Question: I know sometimes (here lately) I've been asking more questions than I answer and for that I apologize, but I have yet another question.
Thanks to Kev Ritchie my last issue has been resolved, but that just lead me to another error. When I try debugging ( > then I am promptly greeted with this error:
> System.TypeLoadException: Could not
load type
'GodsCreationTaxidermy.Data.GenericRepository'1'
from assembly 'GodsCreationTaxidermy,
Version=1.0.0.0, Culture=neutral,
PublicKeyToken=null'.
This is the code that the view >
'''
[CanonicalUrlAttribute("Index")]
public virtual ActionResult Index()
{
var viewModel = image.Find(x => x.is_featured.Value);
return View(viewModel);
}
'''
And here's a screenshot of the error (I tried several ideas from this site already and none have worked thus far) . The line it is highlighting is where I initialize StructureMap, this line
'''
x.ForRequestedType(typeof(IRepository<>))
'''
Here's the entire initialize code in the Gobal.asax
'''
ObjectFactory.Initialize(x =>
{
x.ForRequestedType<IUnitOfWorkFactory>()
.TheDefaultIsConcreteType<EFUnitOfWorkFactory>()
.CacheBy(InstanceScope.HybridHttpSession);
x.ForRequestedType(typeof(IRepository<>))
.CacheBy(InstanceScope.HybridHttpSession)
.TheDefaultIsConcreteType(typeof(GenericRepository<>));
});
'''
Anyone got any ideas, the last thing I tried was to empty everything from the bin folder, clean the solution then rebuild it as stated in <URL>, all I did was move GenericRepository to GodsCreationTaxidermy.Data from GodsCreationTaxidermy.Data.Repository, not sure how that could have broke this.
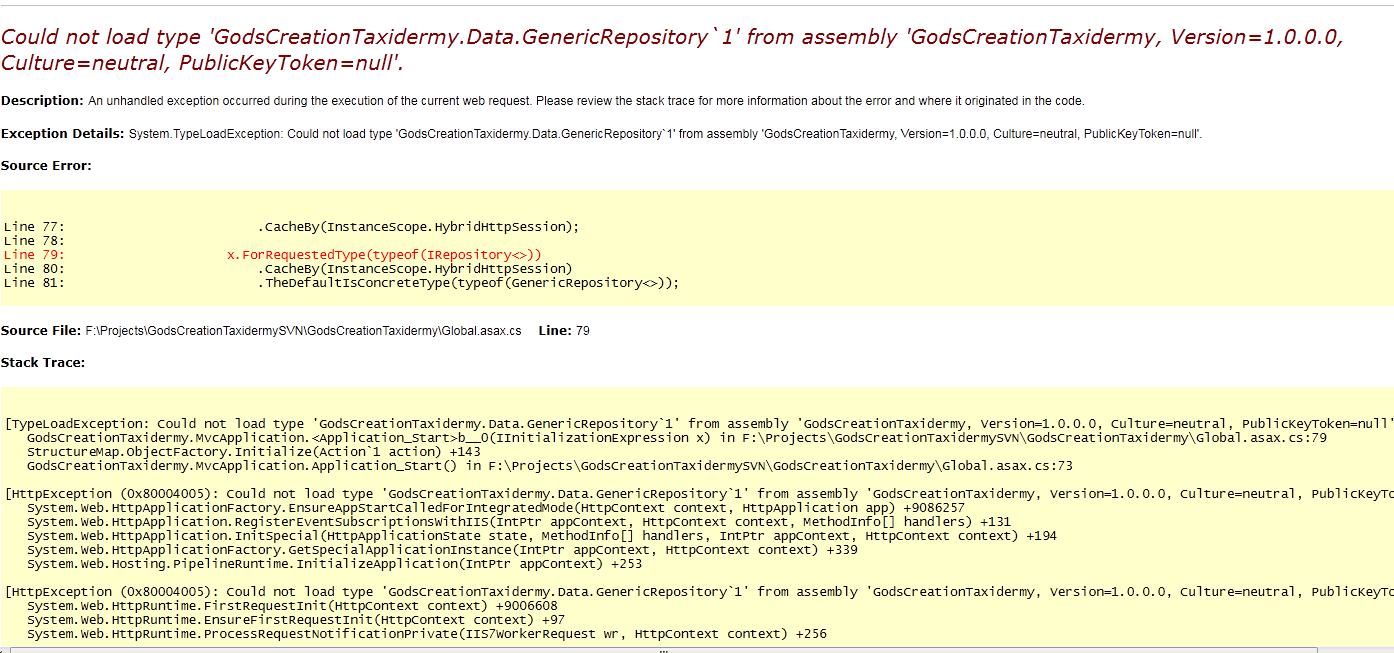
Answer: This has been resolved. The default Namespace and Assembly had different names. Once I made their names the same the error has disappeared